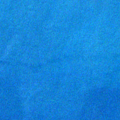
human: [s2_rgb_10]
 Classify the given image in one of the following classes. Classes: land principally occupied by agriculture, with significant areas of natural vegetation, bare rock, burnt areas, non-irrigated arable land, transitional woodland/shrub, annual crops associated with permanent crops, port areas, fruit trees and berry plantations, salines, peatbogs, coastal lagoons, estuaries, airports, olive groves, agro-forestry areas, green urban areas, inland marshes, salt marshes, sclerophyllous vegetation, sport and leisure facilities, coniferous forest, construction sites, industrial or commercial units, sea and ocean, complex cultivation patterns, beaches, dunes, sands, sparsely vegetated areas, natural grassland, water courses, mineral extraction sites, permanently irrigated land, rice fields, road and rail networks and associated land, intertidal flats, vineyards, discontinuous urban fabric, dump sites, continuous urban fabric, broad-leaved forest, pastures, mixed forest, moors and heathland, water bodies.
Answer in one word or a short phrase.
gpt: sea and ocean